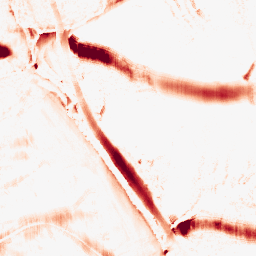
Category: morphological
Decomposition family: morphological_ellipse
Decomposition parameters: operation: opening
width: 30
height: 10
Upsampling method: bicubic
Upsampling parameters: scale: 4
Upsampling scale: 4